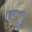
Label: 7